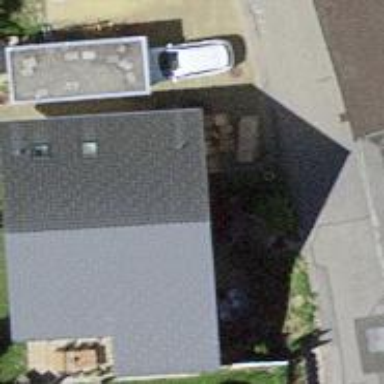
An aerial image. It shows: Simple and straightforward house.